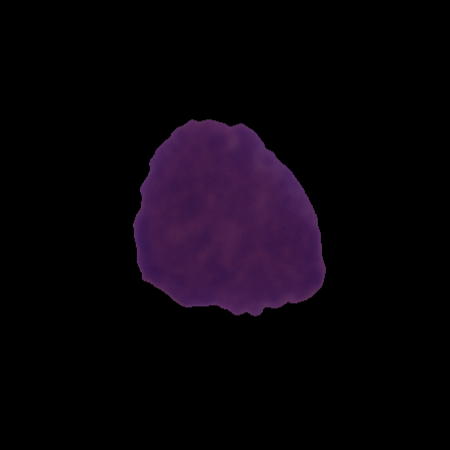
Label: healthy